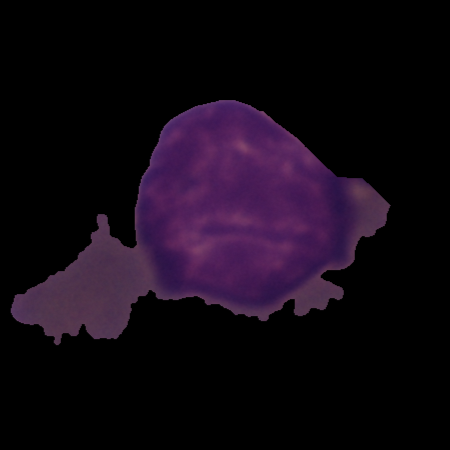
Label: cancer